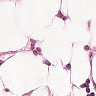
Metastatic tissue present: yes